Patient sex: M
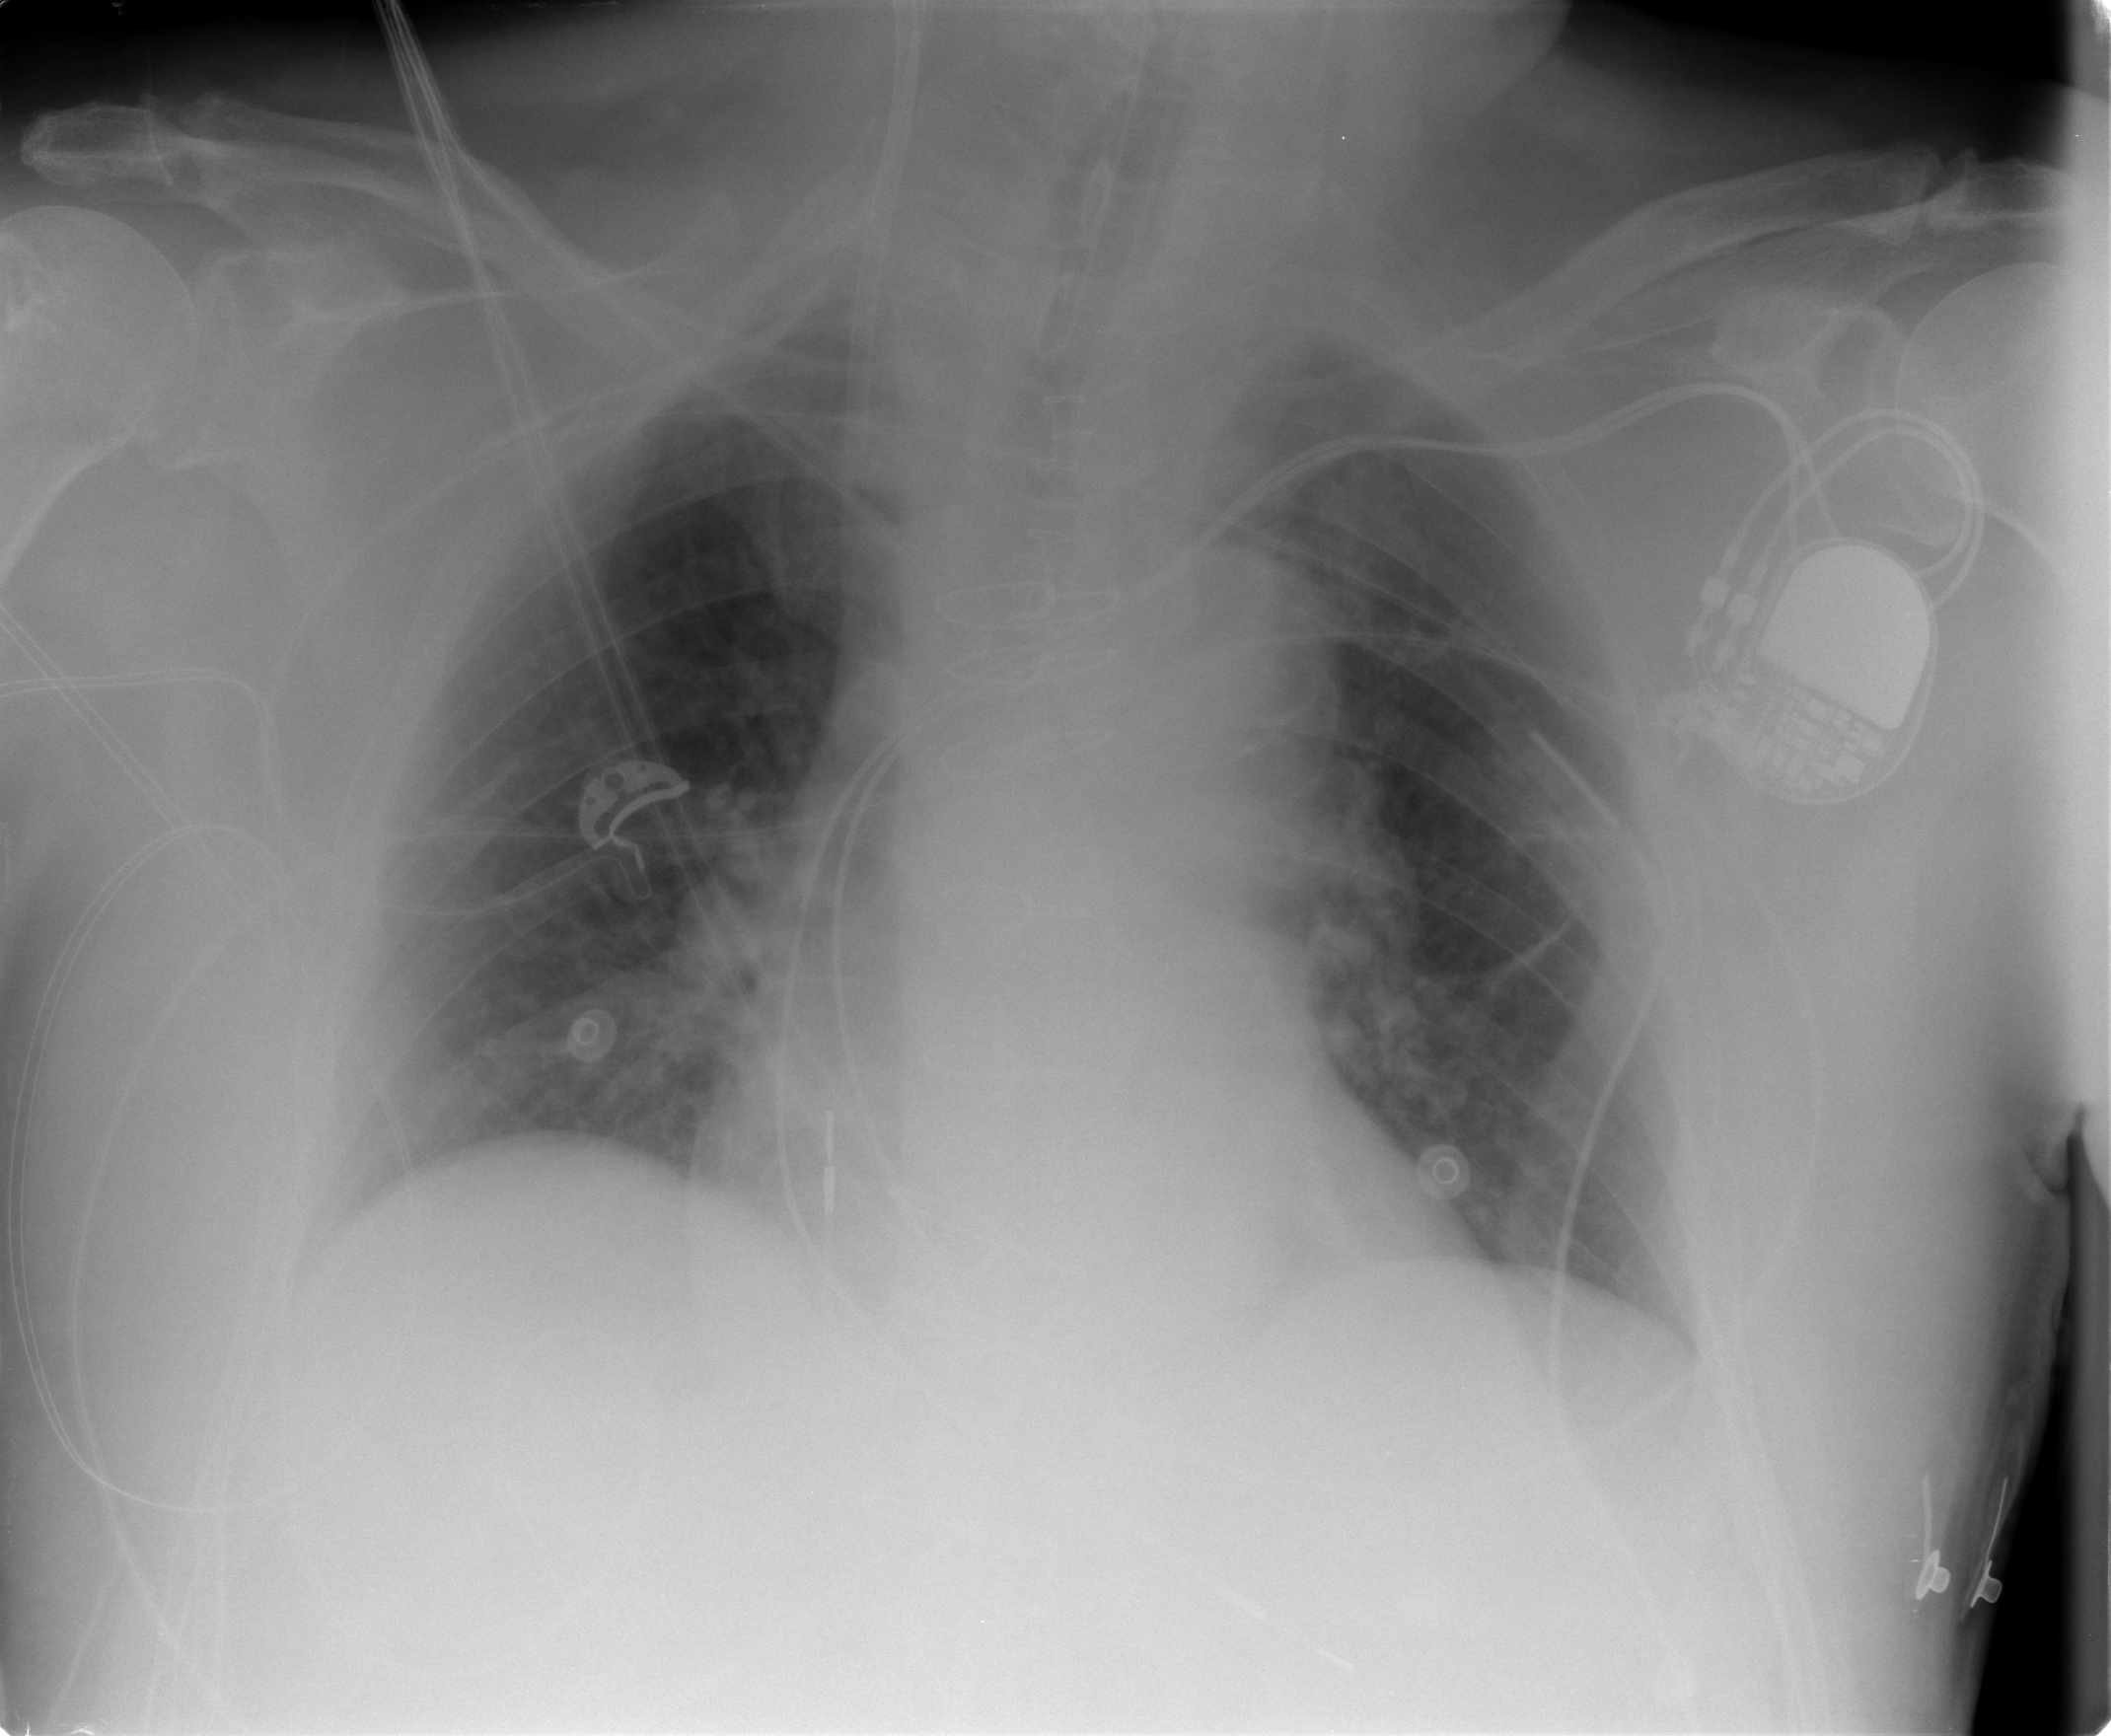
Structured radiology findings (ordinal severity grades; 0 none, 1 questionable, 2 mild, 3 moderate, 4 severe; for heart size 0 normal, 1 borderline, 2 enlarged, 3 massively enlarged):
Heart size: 2
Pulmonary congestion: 2
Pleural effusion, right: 0
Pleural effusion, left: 0
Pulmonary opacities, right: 0
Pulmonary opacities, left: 0
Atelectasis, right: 0
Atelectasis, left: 2